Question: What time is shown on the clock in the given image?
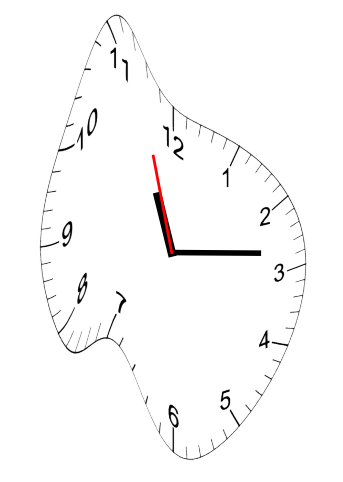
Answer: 11:13:57